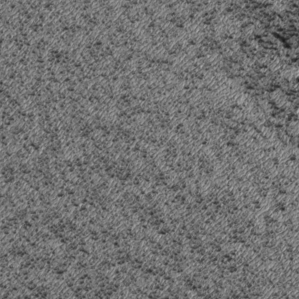
Label: frost